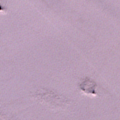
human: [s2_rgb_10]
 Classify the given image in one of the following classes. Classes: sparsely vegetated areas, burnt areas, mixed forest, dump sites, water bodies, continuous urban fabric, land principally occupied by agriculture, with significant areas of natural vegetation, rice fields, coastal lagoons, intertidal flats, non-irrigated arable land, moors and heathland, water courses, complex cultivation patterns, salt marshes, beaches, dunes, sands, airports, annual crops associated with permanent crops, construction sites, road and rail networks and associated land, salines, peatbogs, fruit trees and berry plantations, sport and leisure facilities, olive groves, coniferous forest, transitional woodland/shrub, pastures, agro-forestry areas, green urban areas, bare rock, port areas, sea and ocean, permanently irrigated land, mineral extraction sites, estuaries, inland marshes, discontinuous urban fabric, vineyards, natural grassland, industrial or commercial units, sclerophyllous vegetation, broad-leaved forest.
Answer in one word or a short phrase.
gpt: sea and ocean